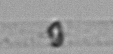
Label: Dactyliosolen_blavyanus